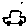
Label: car